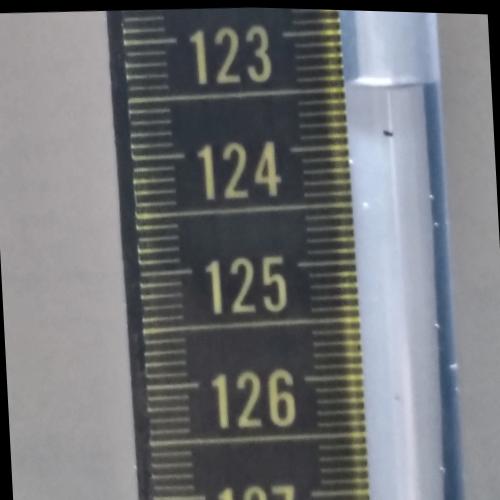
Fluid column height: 123.5 cm